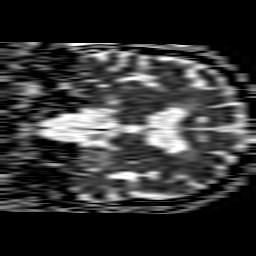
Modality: ADC
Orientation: coronal
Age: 66
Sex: male
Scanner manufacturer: philips
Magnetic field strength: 1.5 T
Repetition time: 3.689 s
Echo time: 0.09411 s